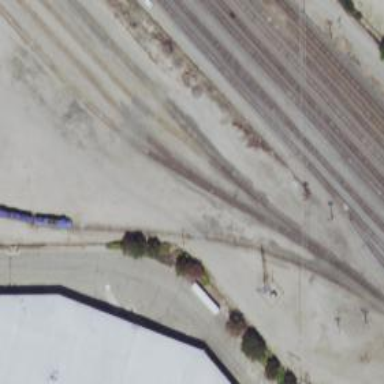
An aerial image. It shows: Railway siding with rails.